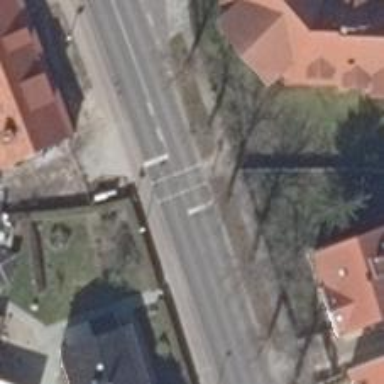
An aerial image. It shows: Footway crossing with traffic signals.